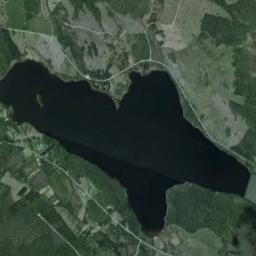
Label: lake